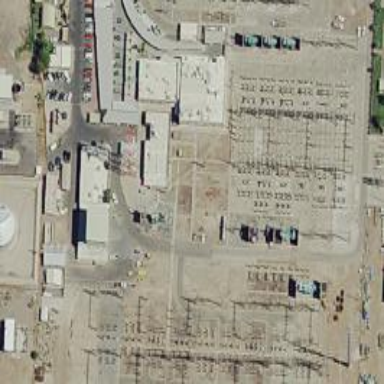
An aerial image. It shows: Outdoor power substation at the transmission level.